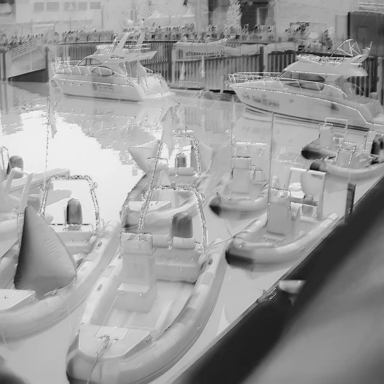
There are nine canoes in the infrared image.